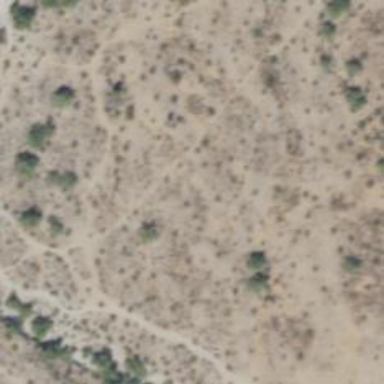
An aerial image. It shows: Hiking trail path.